Question: I have embedded two UIViews into a Scroll View and I would like to be able to scroll to the second one though it will not work like it used to when i used previous versions before 7.
It looks like the below:

Is this something i can fix in the Storyboard or programmatically? Either way how do i achieve an end result that can scroll up and down through content even if i added more UIViews stacked.
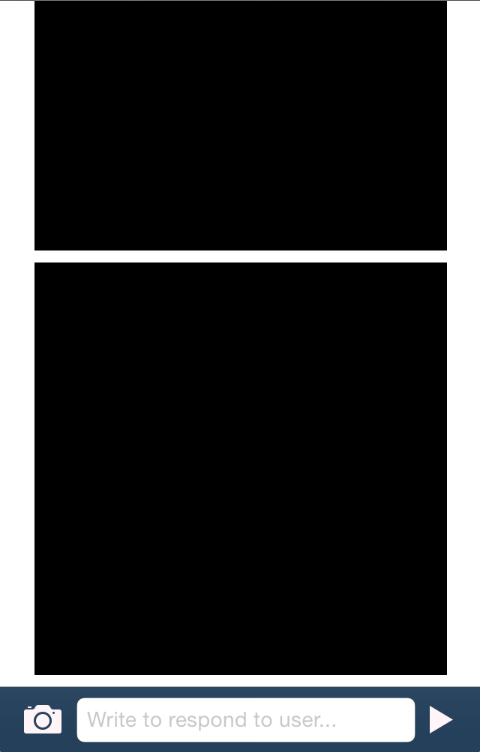
Answer: If it won't scroll, check the content size of your scroll view.